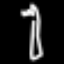
Label: fork